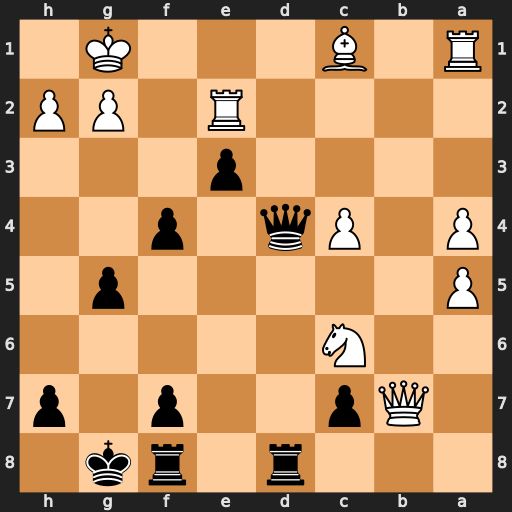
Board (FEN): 3r1rk1/1Qp2p1p/2N5/P5p1/P1Pq1p2/4p3/4R1PP/R1B3K1
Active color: b
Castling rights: -
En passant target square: -
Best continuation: Qd1+ Re1 Qxe1#